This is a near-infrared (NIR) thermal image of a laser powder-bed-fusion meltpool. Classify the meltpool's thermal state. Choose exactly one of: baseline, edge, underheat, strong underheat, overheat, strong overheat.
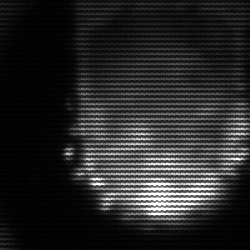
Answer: baseline